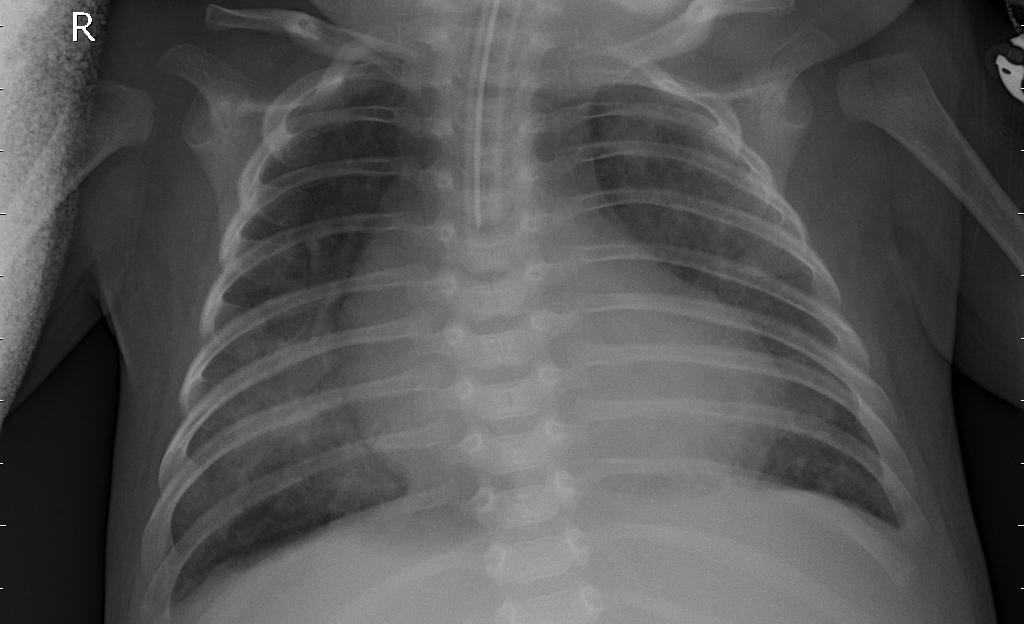
Diagnosis: PNEUMONIA